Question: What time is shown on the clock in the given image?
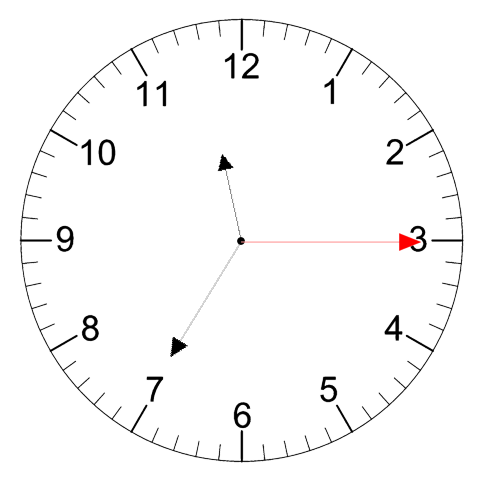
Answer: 11:35:15